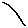
Label: line